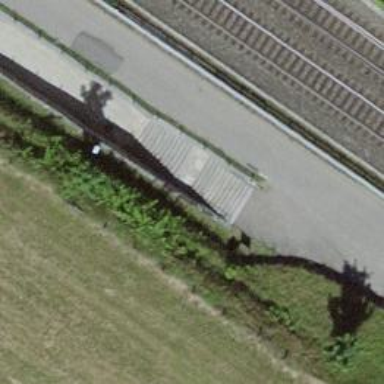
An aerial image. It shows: Road with steps.